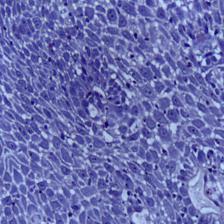
Diagnosis: OSCC